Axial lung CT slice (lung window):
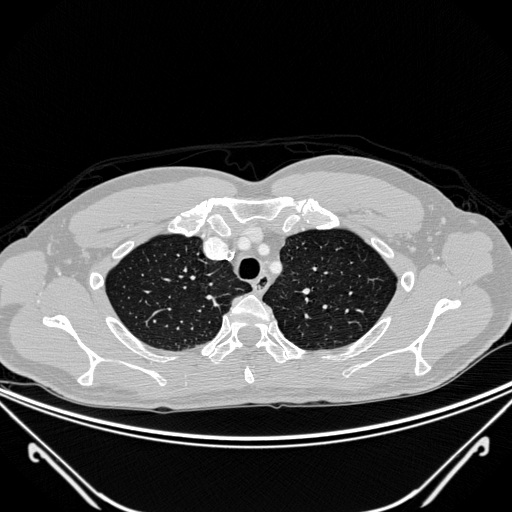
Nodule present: no